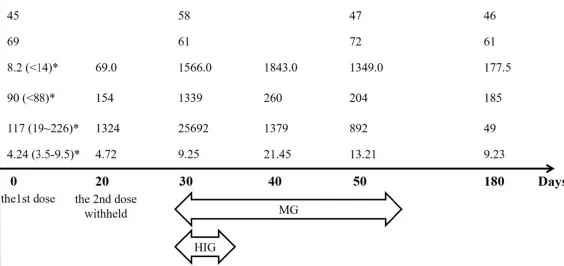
The chronological changes of major parameters. CK, creatine kinase; HIG, human immunoglobulin; LVEDD, left ventricular end-diastolic dimension; LVEF, left ventricular ejection fraction; MG, methylprednisolone; NT-proBNP, N-terminal pro-brain natriuretic peptide; TnT, troponin-T; WBC, white blood cell count. *Normal ranges in parentheses.
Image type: chart (chart)